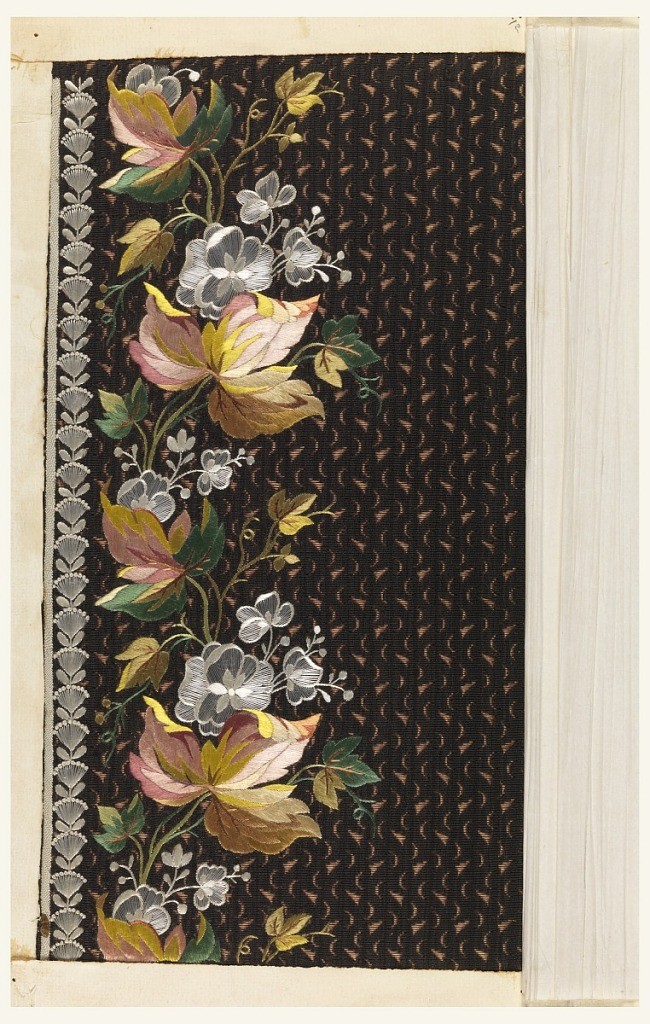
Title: Embroidery sample
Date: ca. 1770
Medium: silk, paper Technique: embroidered on uncut supplementary warp pile (velvet); in paper envelope
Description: Dark brown ground with a light brown vermicular pattern embroidered in a border design of naturalistic flowers in shades of rose, green, yellow and white.